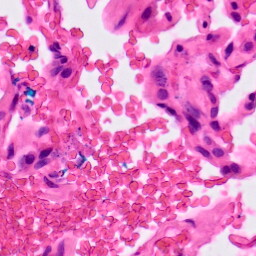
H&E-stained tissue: Lung